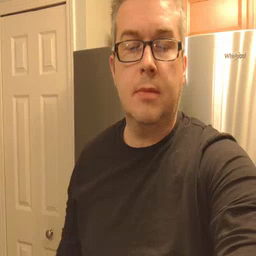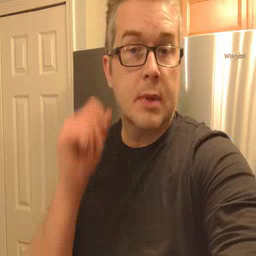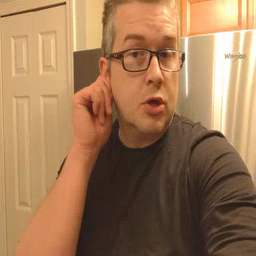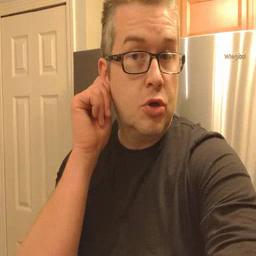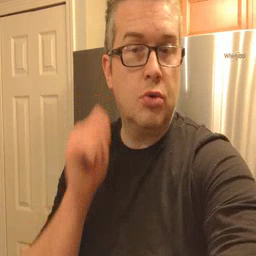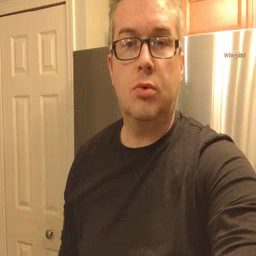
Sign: ear